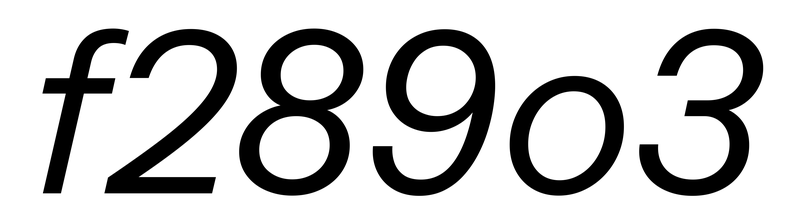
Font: InstrumentSans-Italic_Italic